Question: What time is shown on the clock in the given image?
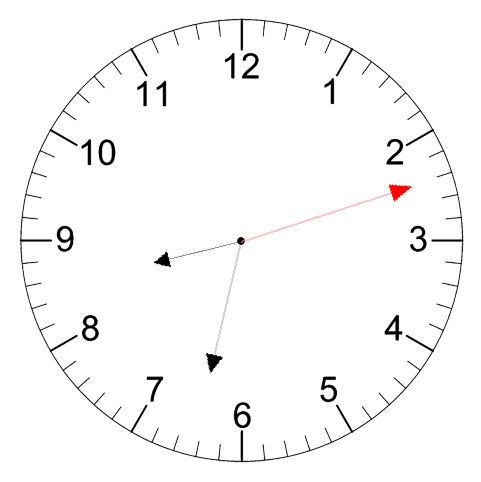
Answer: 08:32:12